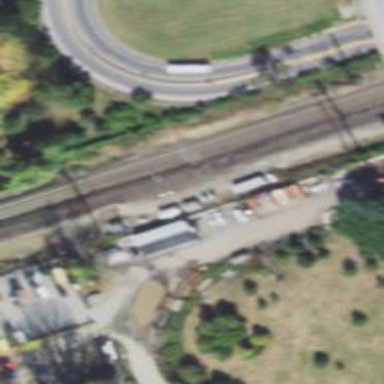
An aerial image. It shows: Railway track with contact lines for electrification.